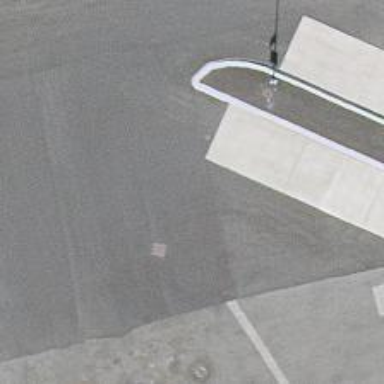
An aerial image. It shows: Bus stop with platform for public transport.